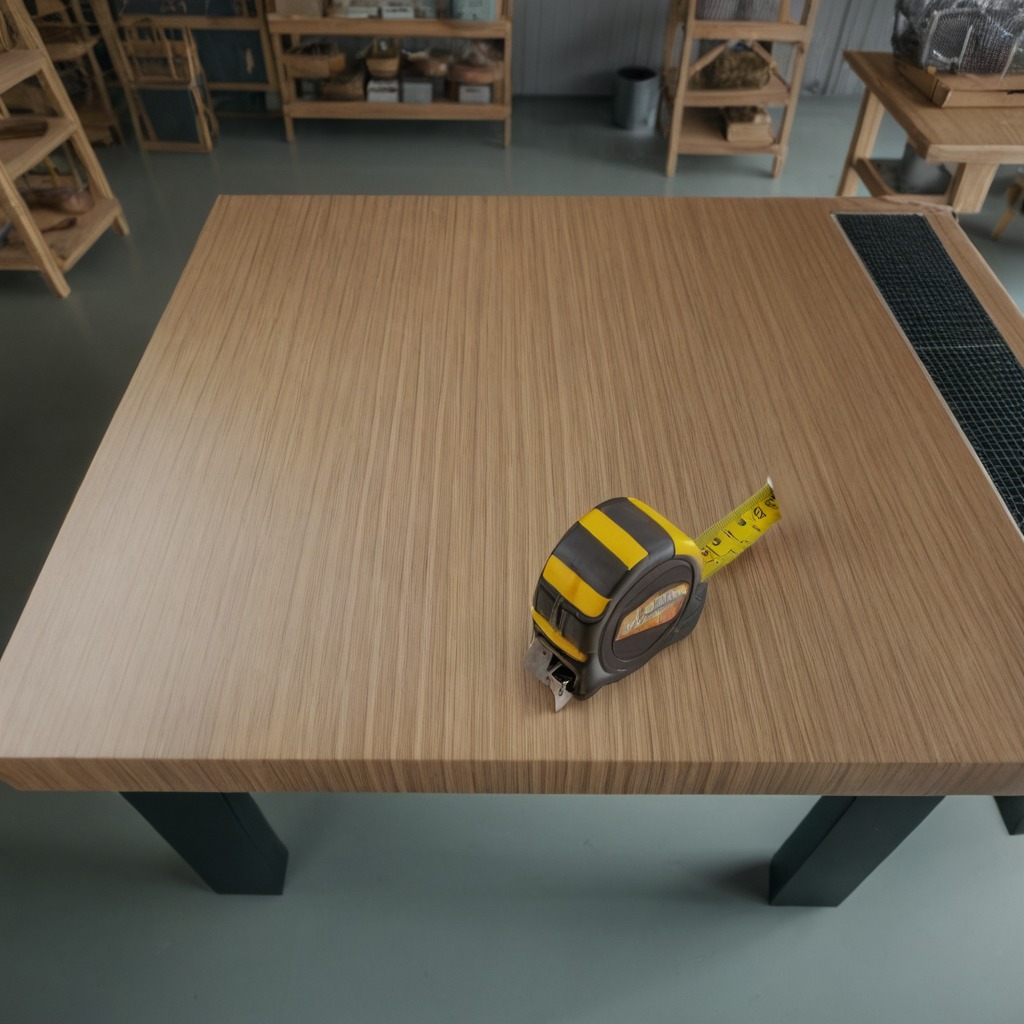
A measuring tape is lying on a workbench inside a coastal fishing gear workshop.